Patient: sex F, age 66
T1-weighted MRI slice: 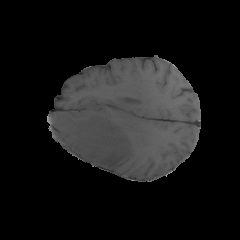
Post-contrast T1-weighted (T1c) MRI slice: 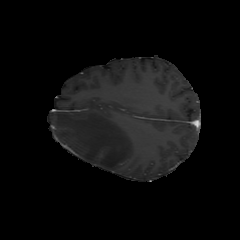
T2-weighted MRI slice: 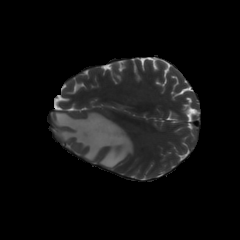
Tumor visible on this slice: yes
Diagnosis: Glioblastoma, IDH-wildtype
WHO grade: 4